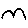
Label: bird